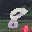
Label: 8